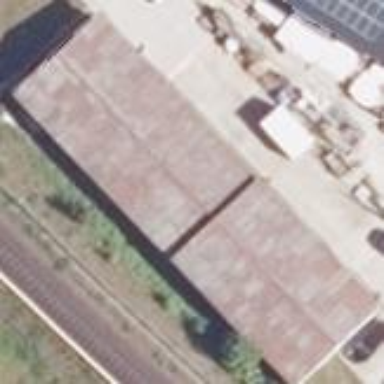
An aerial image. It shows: Garage building.